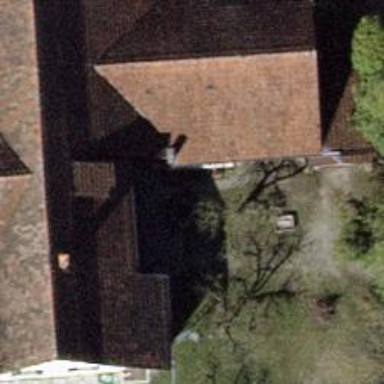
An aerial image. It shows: Farm building with gabled roof.